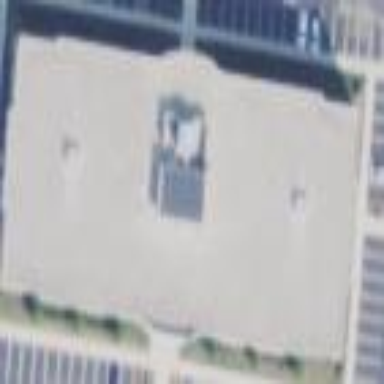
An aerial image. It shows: Office building.